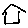
Label: house